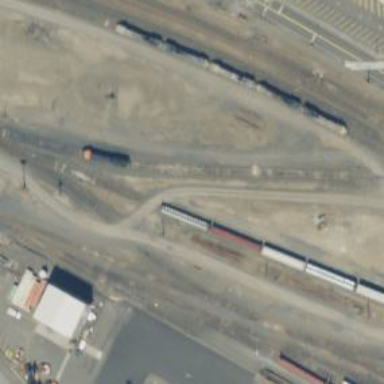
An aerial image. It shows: Railway yard.